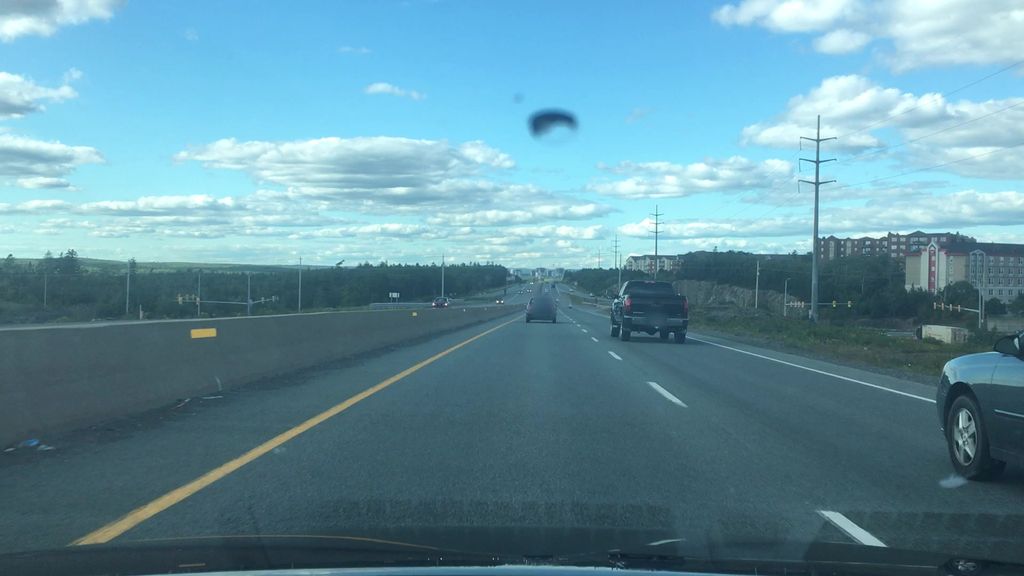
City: halifax